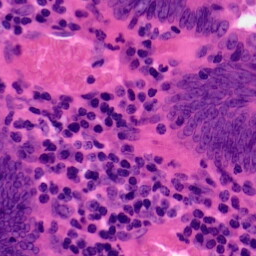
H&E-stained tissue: Colon